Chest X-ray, PA view. Patient: 43 years old, sex F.
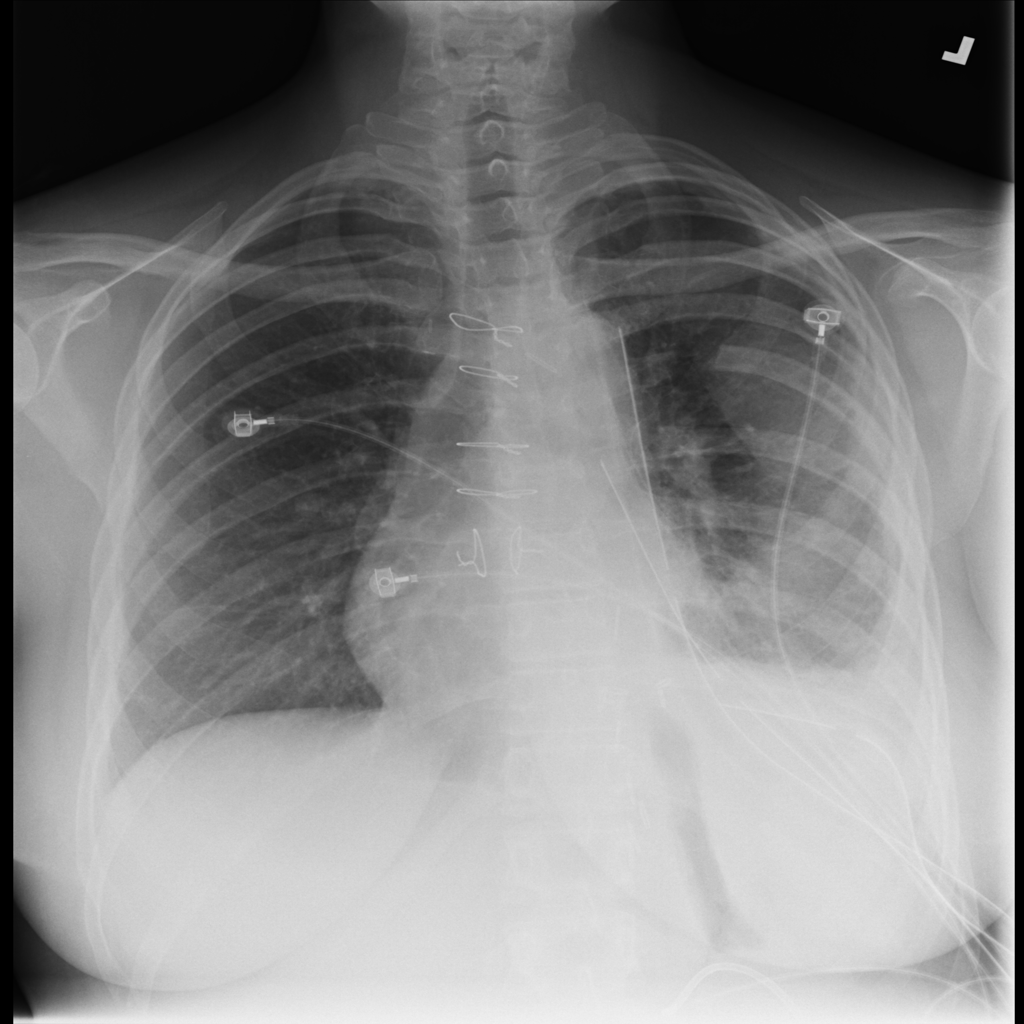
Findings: No Finding